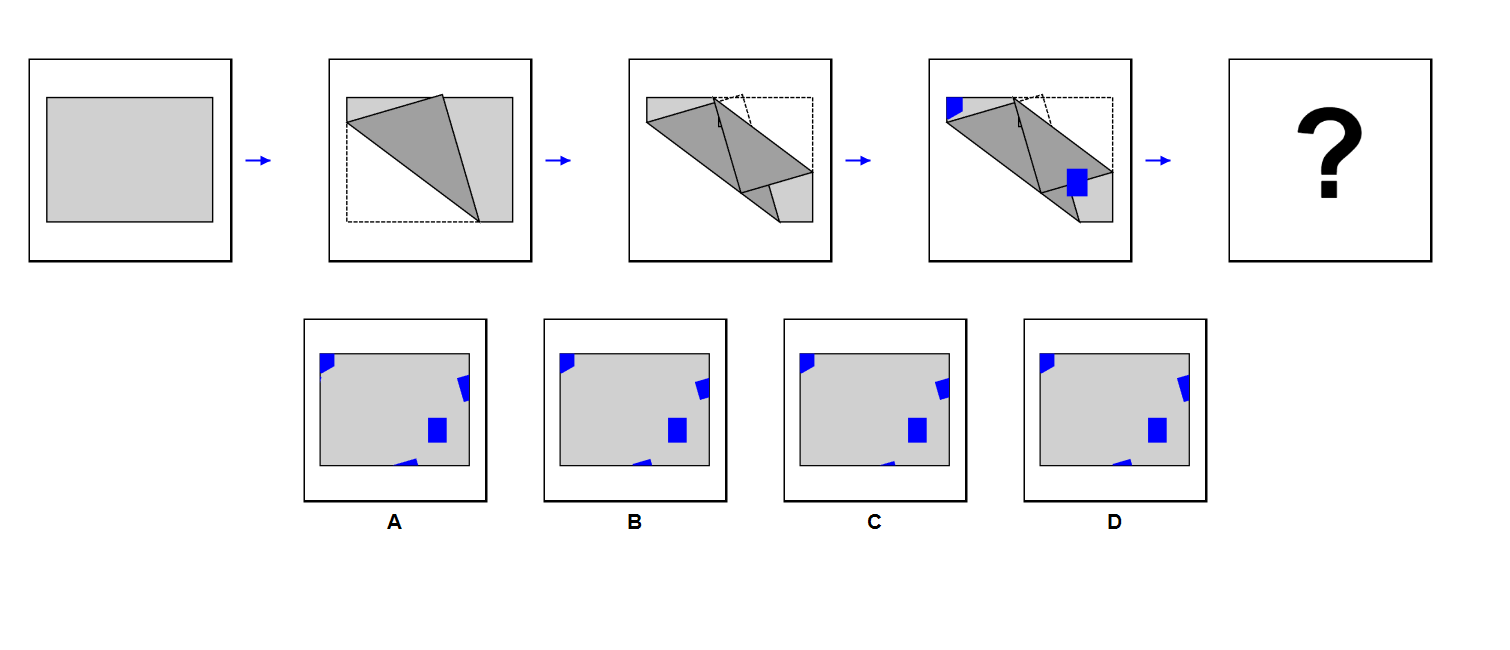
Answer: C